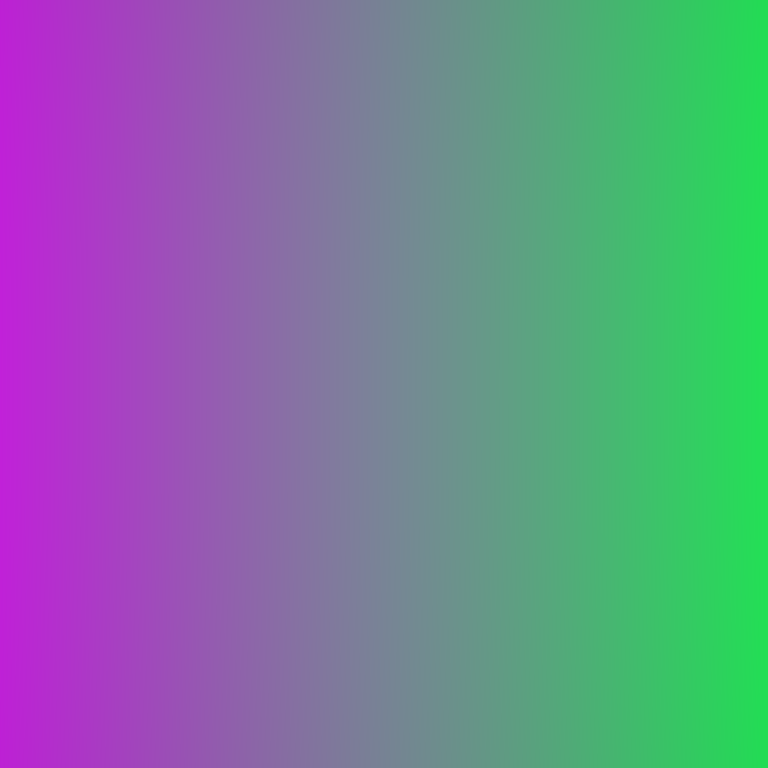
Abstract light effect, smooth gradient from violet to green, calm atmosphere, soft blend, no room, no furniture, no objects.